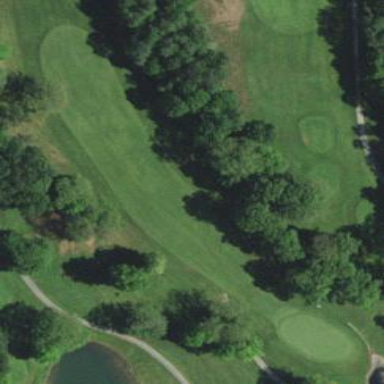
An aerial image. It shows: Grassy fairway on golf course.